Aerial crown-view tile of a tropical tree (Barro Colorado Island, Panama), acquired 20250915:
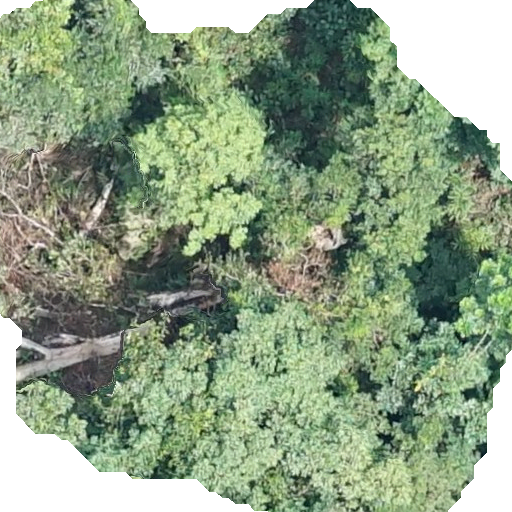
Species: Ficus obtusifolia
GBIF accepted scientific name: Ficus obtusifolia
Crown area: 353.113 m²